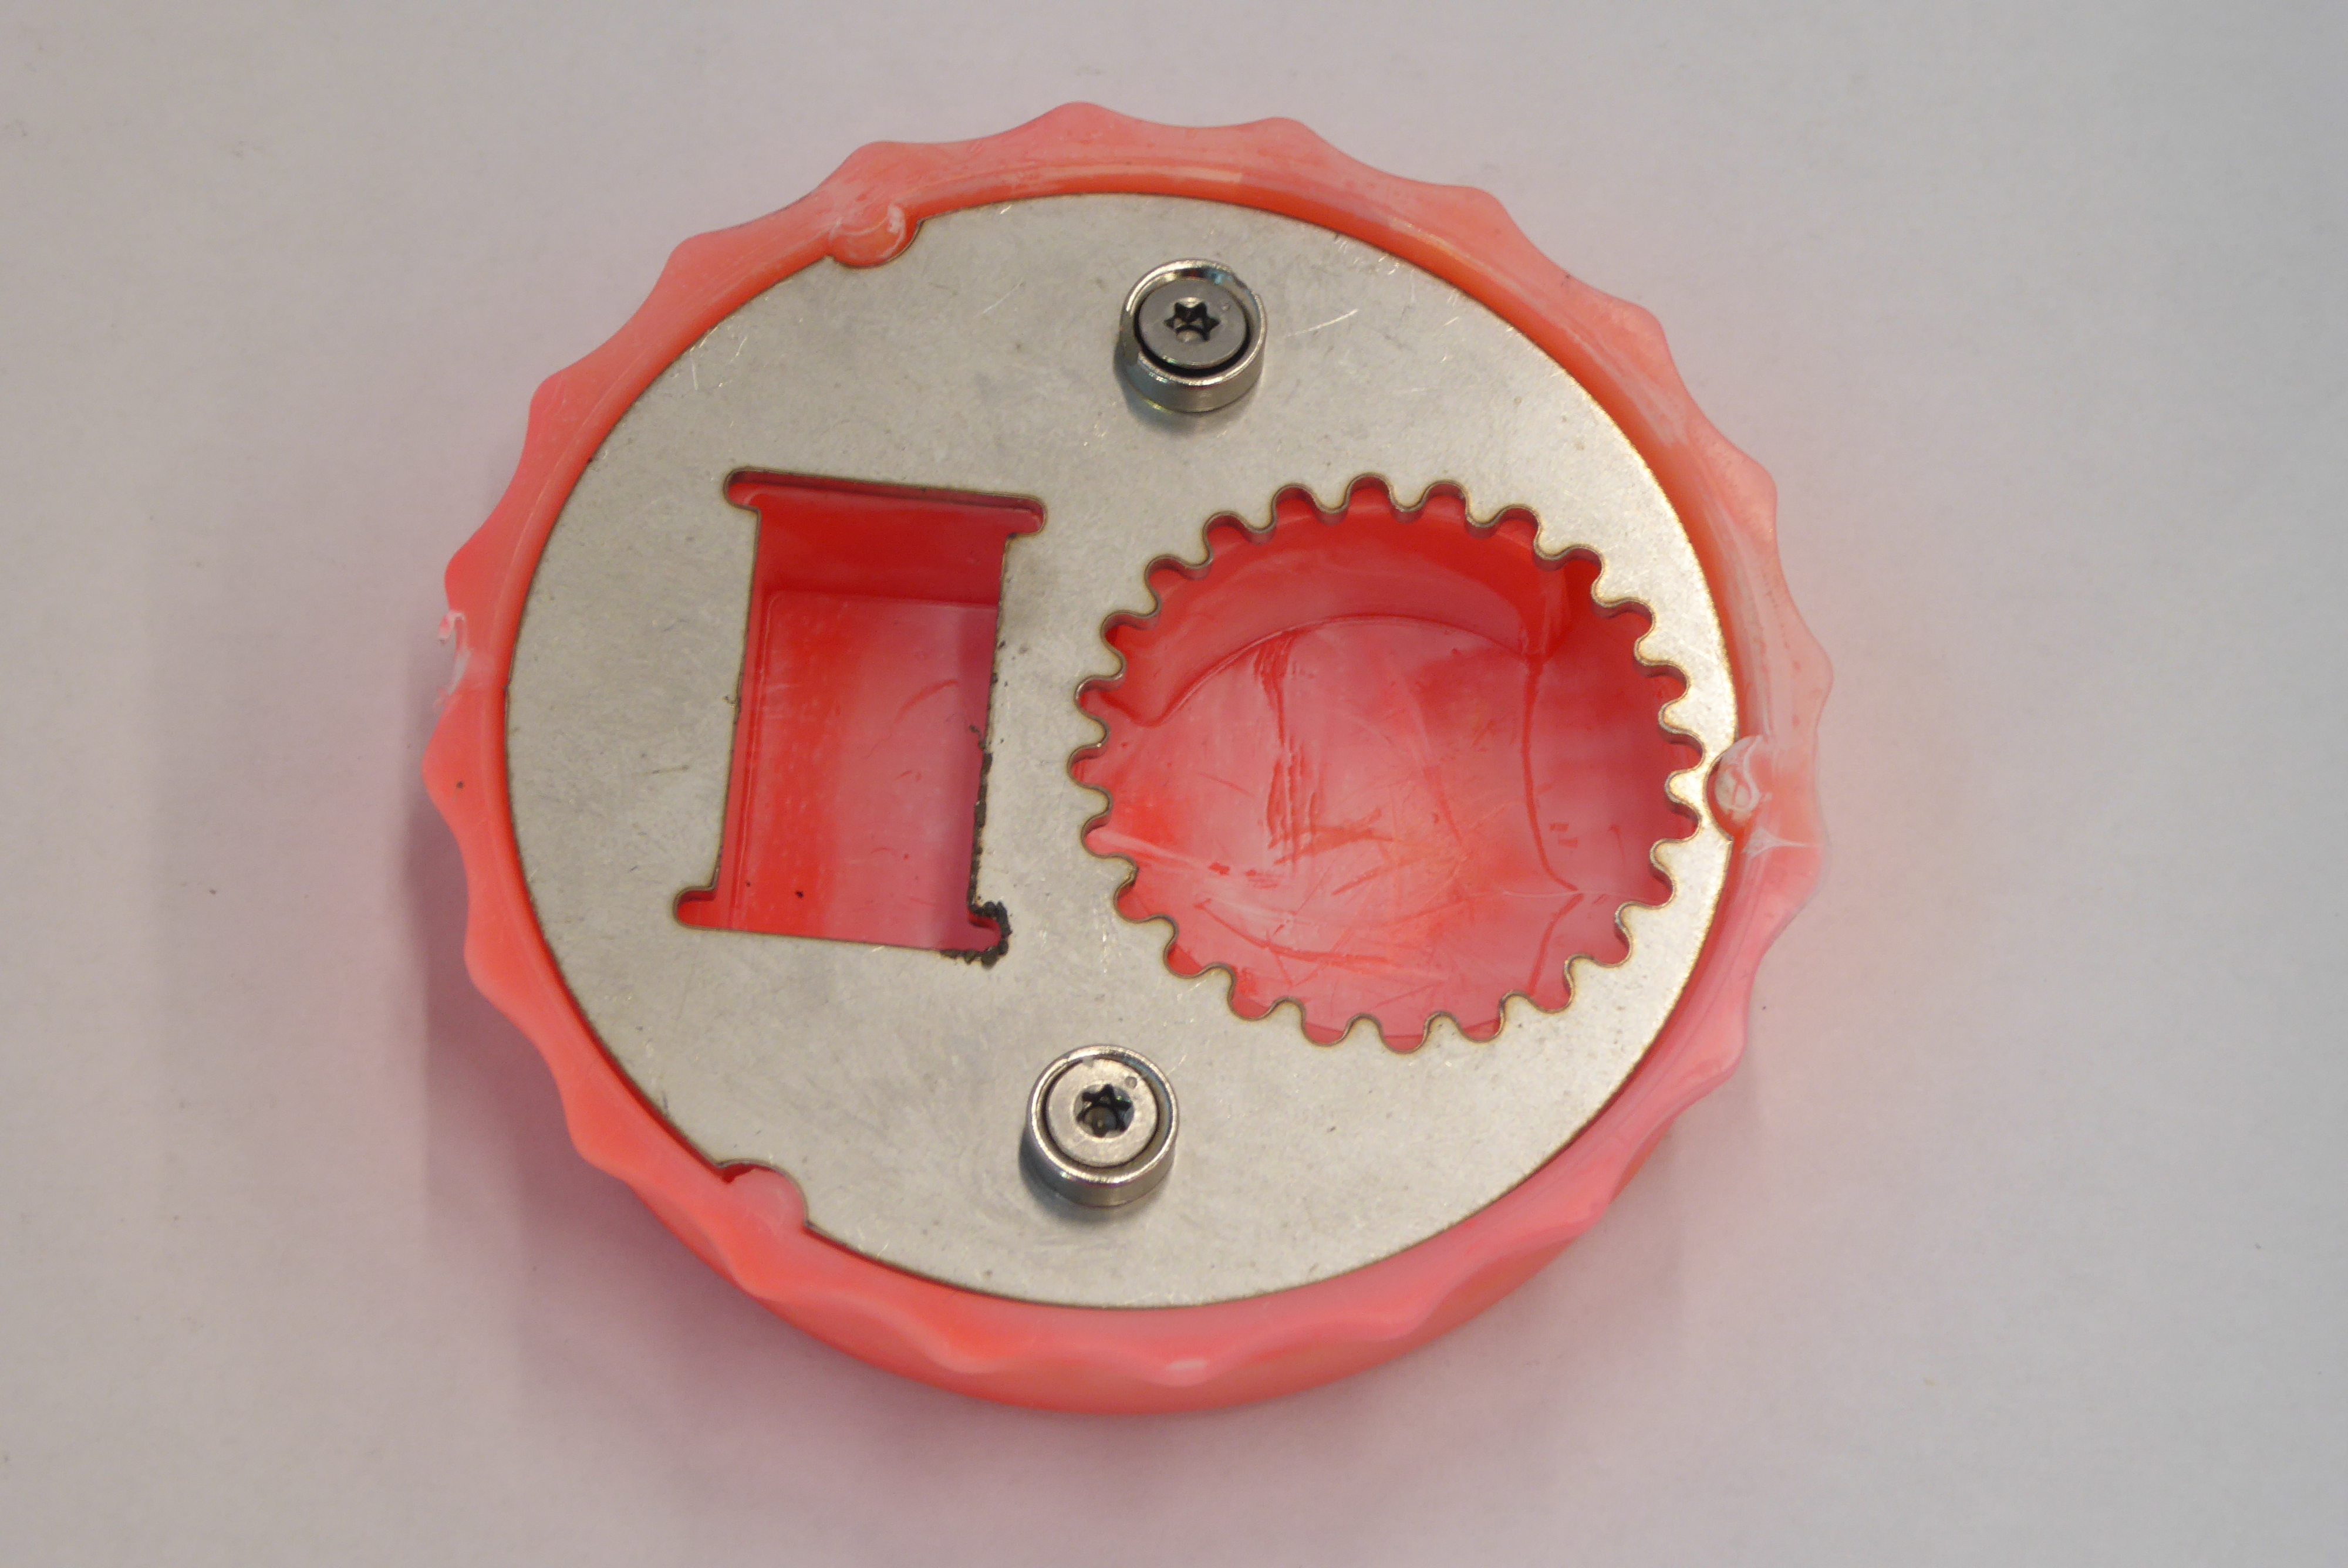
Label: Bottle Opener